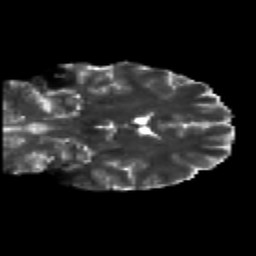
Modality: T2w
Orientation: coronal
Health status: healthy
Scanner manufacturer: siemens
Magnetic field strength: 3 T
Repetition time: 12 s
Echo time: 0.092 s